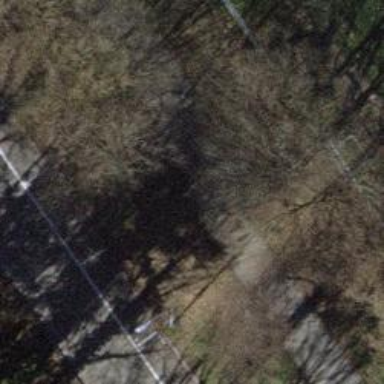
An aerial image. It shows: Brown bench.